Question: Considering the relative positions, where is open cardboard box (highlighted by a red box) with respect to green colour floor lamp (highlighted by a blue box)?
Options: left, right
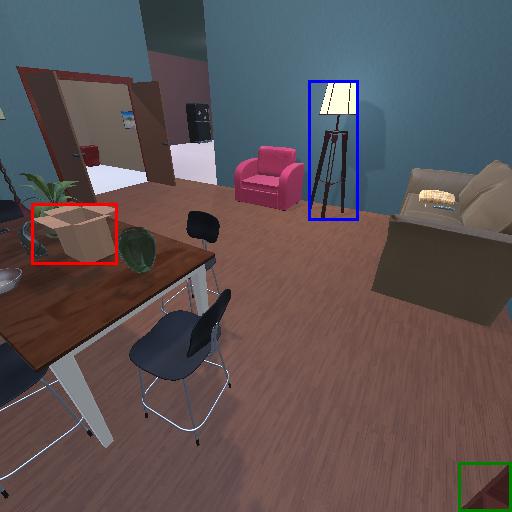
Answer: left